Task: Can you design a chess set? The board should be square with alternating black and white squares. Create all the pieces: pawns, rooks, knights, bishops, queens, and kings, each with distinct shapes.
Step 2890:
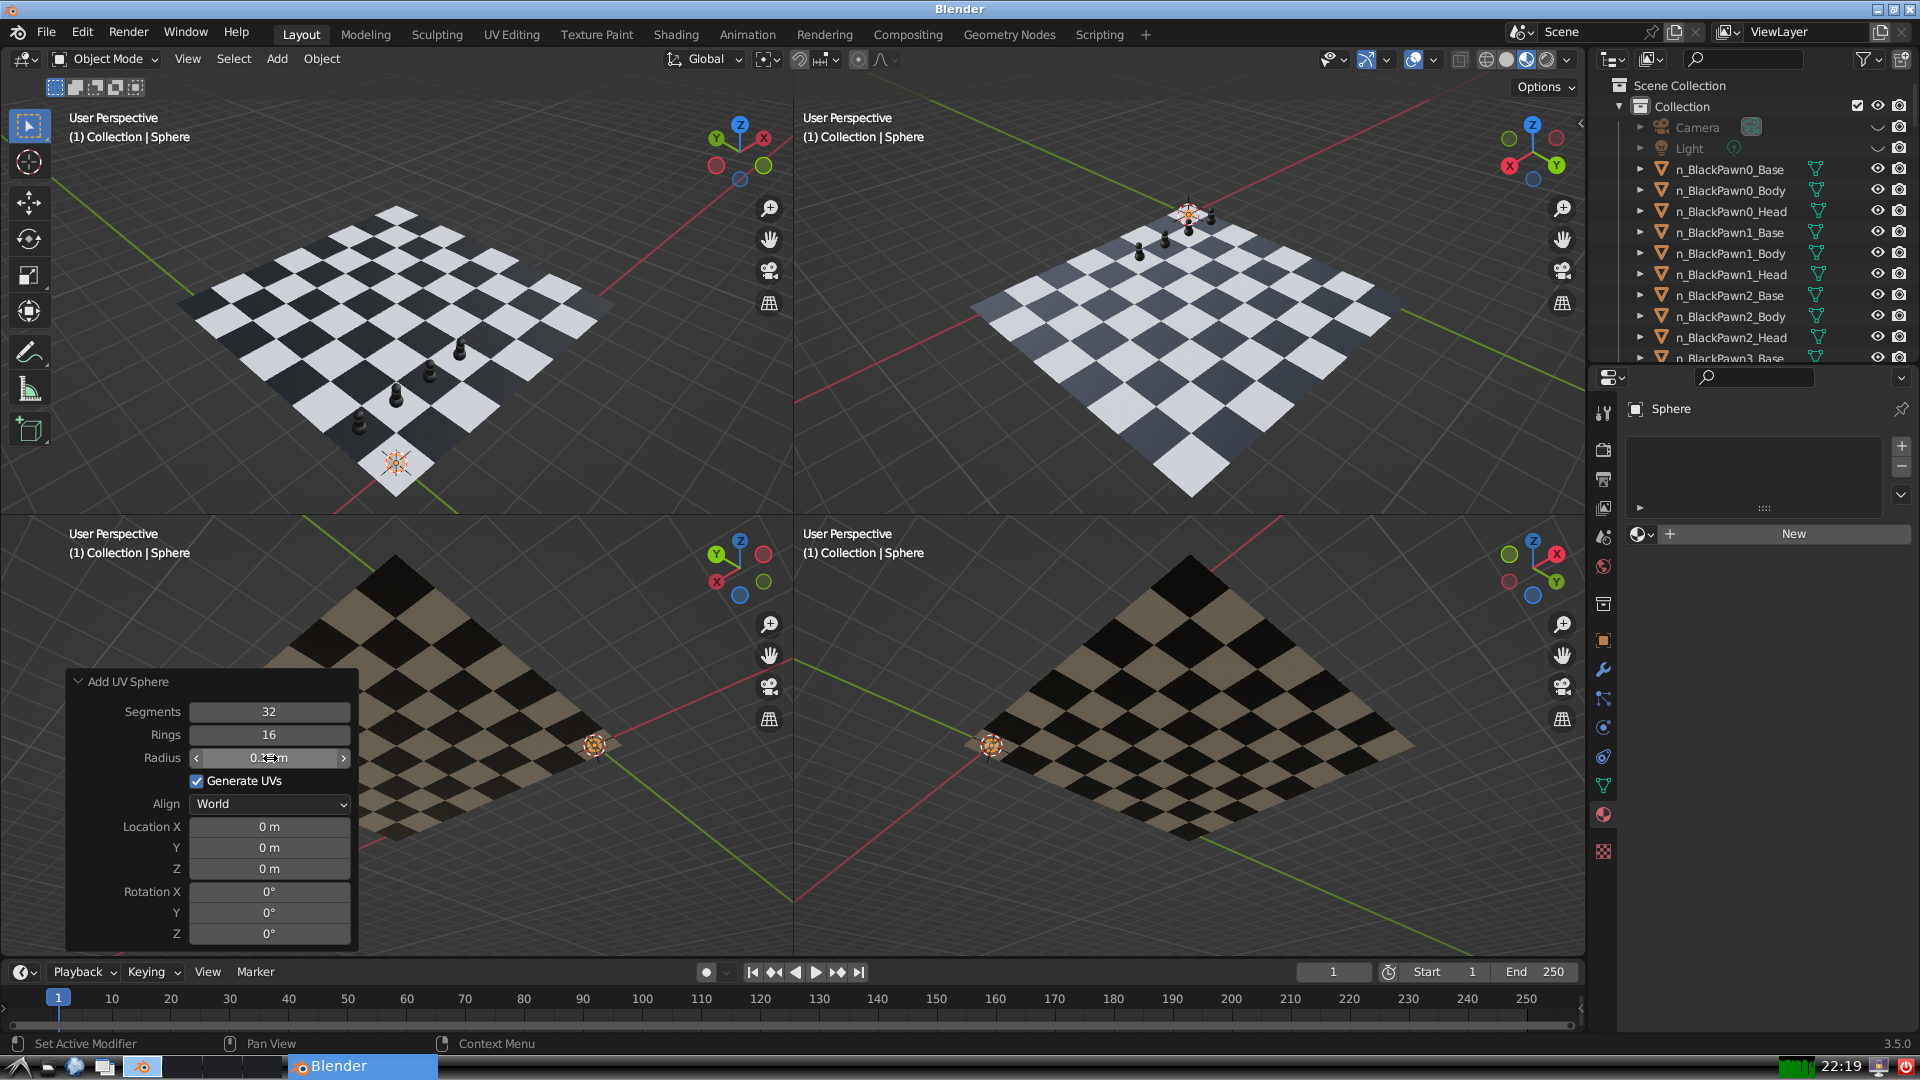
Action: {"mouse_move": [960, 540]}